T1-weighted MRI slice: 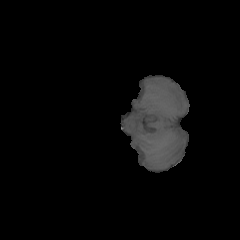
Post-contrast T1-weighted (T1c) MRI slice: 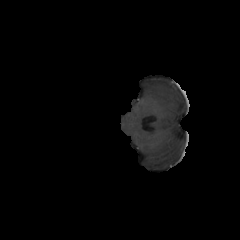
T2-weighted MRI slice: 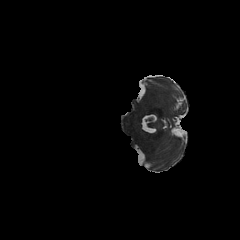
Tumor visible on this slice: no